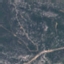
Land use / land cover class: HerbaceousVegetation